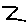
Label: zigzag